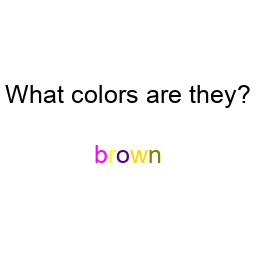
Color: magenta, yellow, indigo, gold, olive
Color name shown: brown
Background color: white
Question text color: black